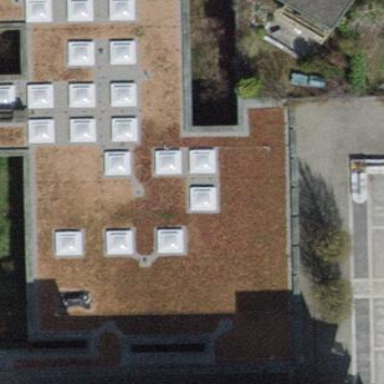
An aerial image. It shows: Close-up view of roof of building.